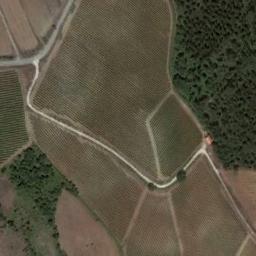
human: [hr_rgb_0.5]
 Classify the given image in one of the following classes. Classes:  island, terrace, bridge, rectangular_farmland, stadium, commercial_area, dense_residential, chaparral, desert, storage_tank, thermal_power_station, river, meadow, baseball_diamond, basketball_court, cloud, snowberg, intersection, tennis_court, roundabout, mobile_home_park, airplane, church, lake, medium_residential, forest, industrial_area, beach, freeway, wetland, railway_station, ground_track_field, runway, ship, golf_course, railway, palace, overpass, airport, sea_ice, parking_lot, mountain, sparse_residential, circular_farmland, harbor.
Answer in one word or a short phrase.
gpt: rectangular_farmland